Question: I have a navigation bar that looks like this:

and recently decided to replace PNG arrows in it with CSS. The only problem, with CSS arrows overlap doesn't work as expected. The next nav block overlaps the preceding arrow, hiding it, while it's the arrow that should overlap the next nav block (which is the case when using images). If I remove the negative margin from .navarrow, a gap between navblocks appears like on the image above.
Is there a way I can achieve desired effect (preceding .navarrow overlaps the .navblock that follows)? CSS arrows are much preferred, since their colors can be changed easily.
'''
<div class="navbar">
<div class="navblock home"><a href="/">Home</a></div>
<div class="navarrow"></div>
<div class="navblock category"><a href="/apparel/">Apparel</a></div>
<div class="navarrow"></div>
<div class="navblock group"><a href="/apparel/jeans/"></a>Jeans</div>
<div class="navarrow"></div>
<div class="navblock item">Bla-bla</div>
<div class="navarrow"></div>
</div>
.navbar {
width: 100%;
margin: 20px auto;
height: 40px;
line-height: 40px;
font-size: 16px;
}
.navblock {
float: left;
padding: 0 20px 0 40px;
}
/* triangle pointing to the right */
.navarrow {
width: 0;
height: 0;
border-left: 20px solid green;
border-top: 20px solid transparent;
border-bottom: 20px solid transparent;
float: left;
margin-right: -20px; /* overlap */
}
'''
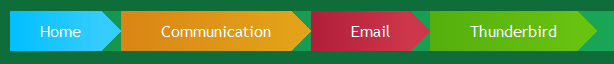
Answer: i hope my example help you
<URL>